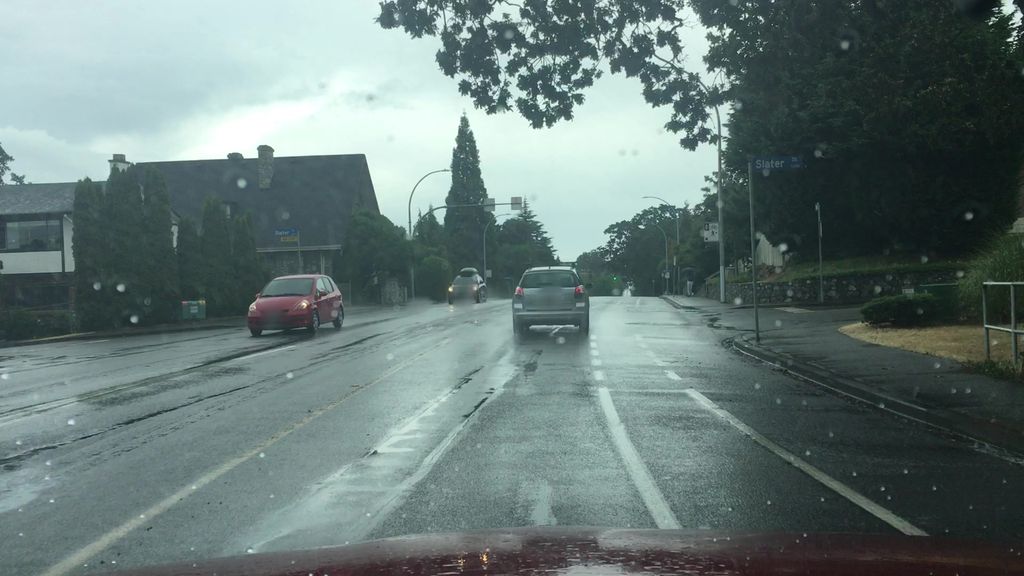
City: victoria